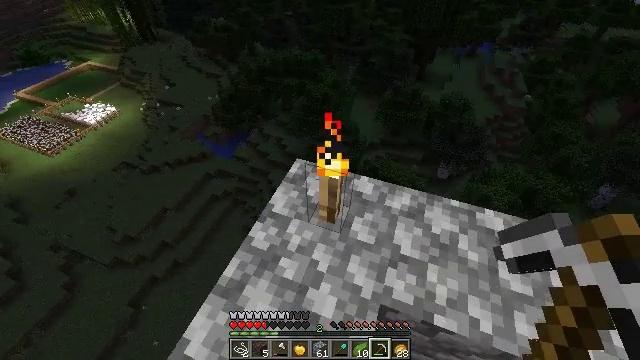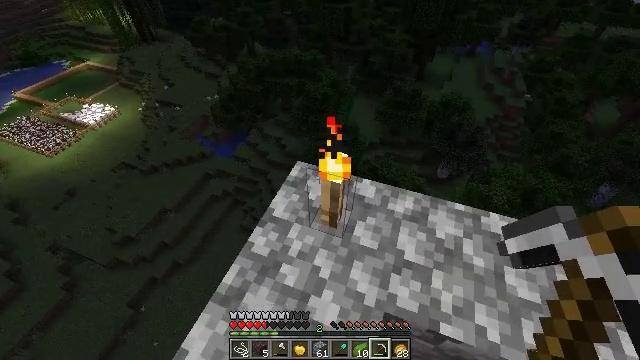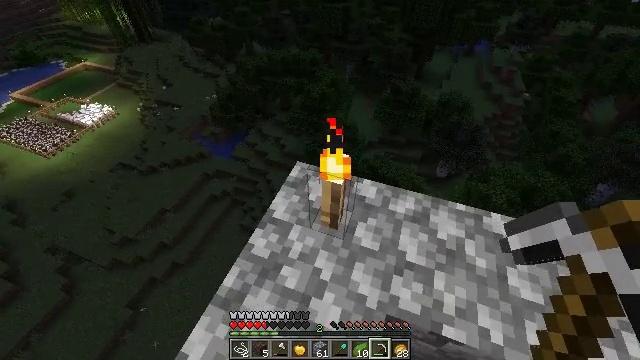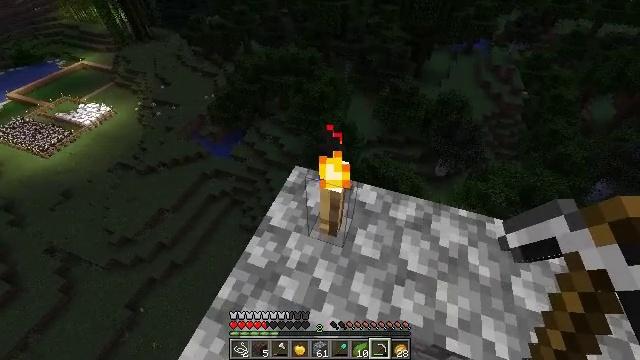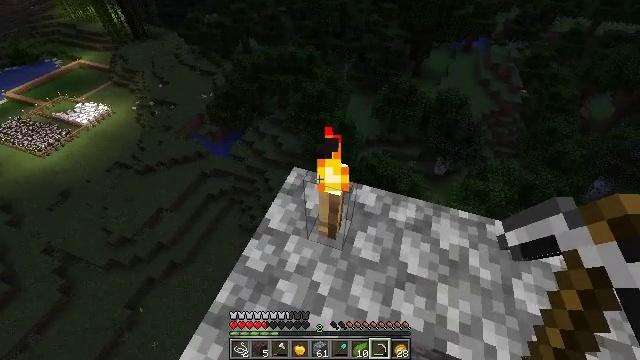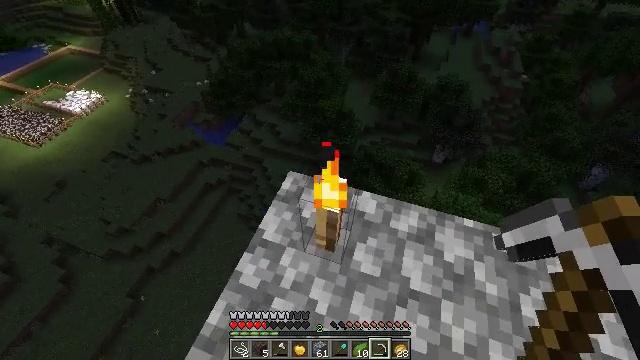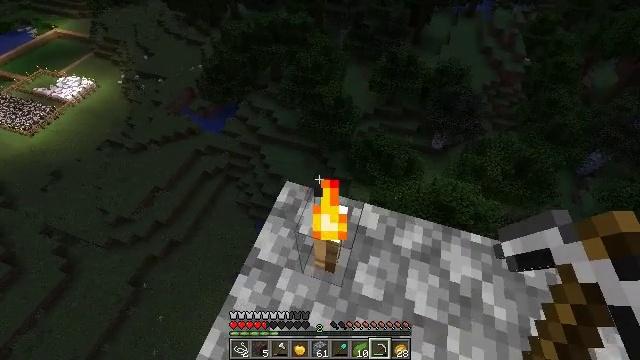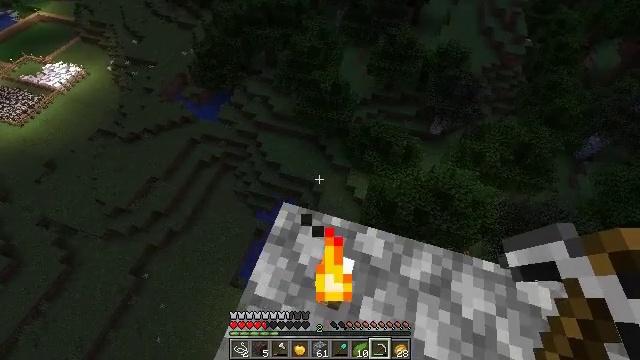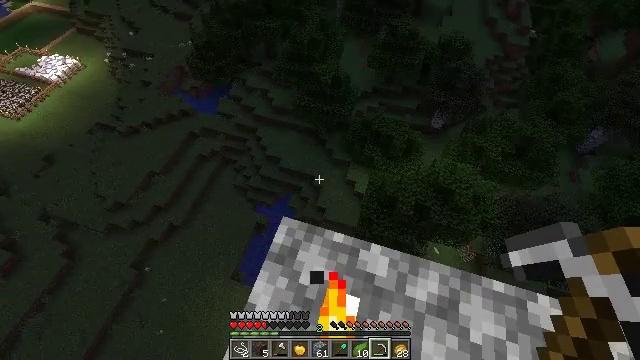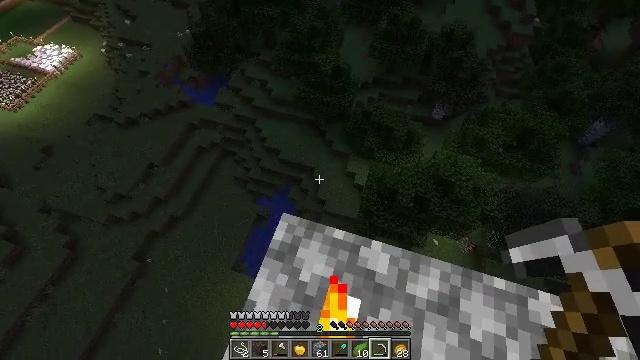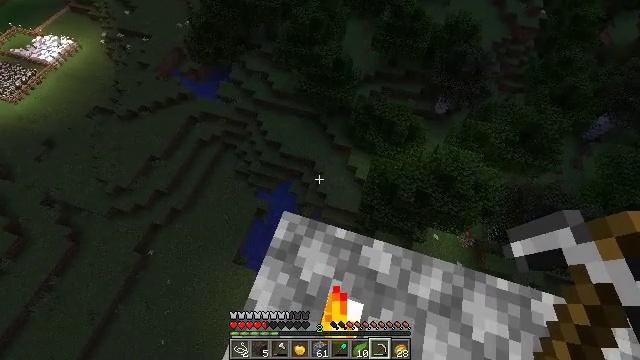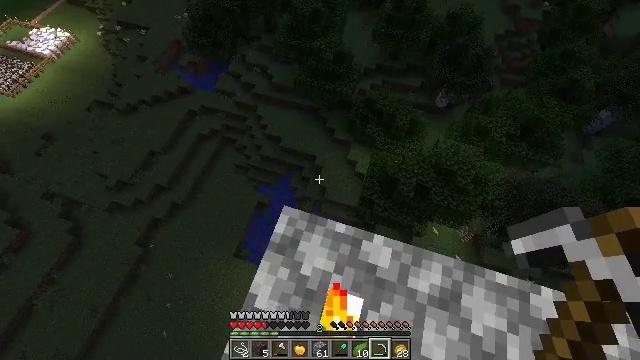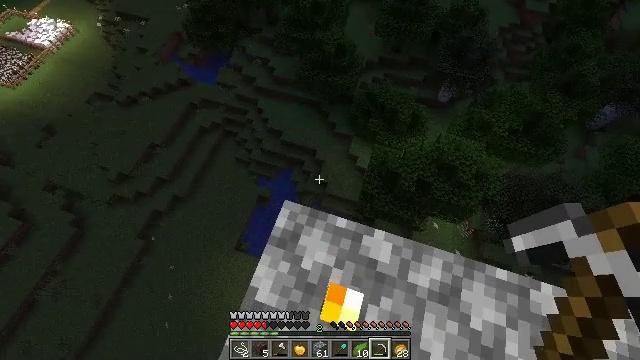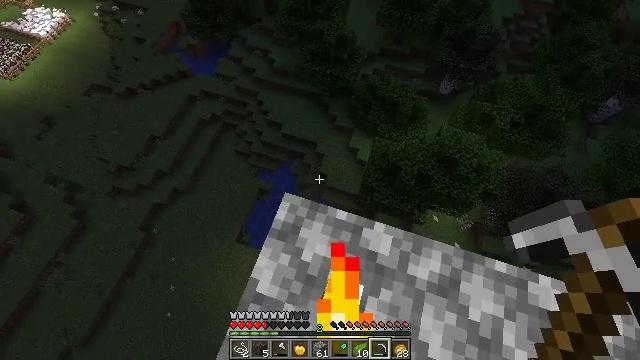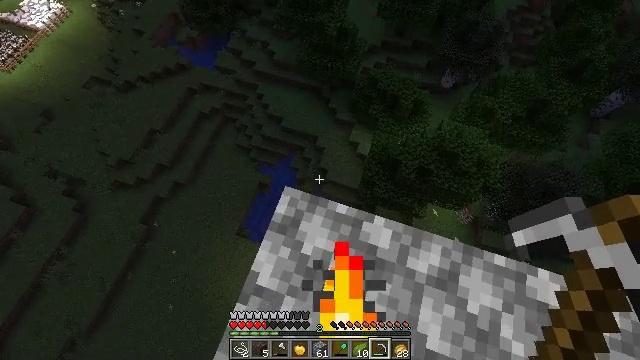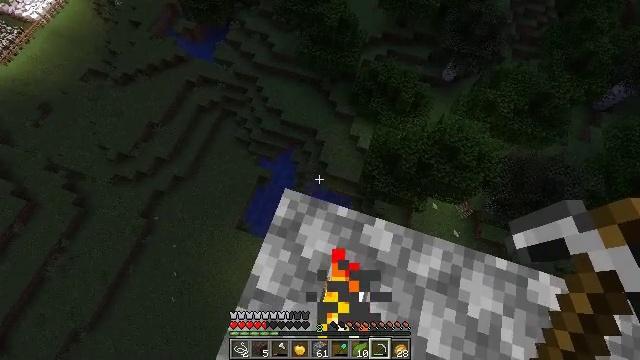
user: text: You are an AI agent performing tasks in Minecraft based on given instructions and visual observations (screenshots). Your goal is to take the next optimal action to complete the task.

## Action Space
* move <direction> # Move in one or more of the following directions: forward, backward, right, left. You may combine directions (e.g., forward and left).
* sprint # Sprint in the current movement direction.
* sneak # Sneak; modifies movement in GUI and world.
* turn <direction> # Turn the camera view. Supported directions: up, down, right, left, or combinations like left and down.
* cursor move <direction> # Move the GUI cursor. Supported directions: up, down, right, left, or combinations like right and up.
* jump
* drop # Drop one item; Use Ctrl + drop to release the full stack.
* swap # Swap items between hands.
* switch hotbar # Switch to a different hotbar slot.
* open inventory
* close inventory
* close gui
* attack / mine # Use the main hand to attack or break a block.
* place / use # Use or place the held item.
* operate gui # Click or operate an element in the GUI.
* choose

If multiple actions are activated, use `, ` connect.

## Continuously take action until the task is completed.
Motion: motion action
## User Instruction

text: Make a heavy weighted pressure plate using the crafting table.
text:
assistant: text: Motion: no_op
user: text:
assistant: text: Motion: no_op
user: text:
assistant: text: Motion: move forward
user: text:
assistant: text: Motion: move forward
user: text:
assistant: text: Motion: move forward, turn down
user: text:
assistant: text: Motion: move forward, turn down
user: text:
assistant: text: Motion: move forward, turn down
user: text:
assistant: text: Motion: turn down
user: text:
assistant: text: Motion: turn down
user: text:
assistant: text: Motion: turn down
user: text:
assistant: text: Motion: turn down
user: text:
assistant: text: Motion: turn down
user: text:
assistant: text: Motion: turn down
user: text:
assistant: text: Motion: turn down
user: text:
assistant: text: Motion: move forward, turn down
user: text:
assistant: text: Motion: move forward, turn down
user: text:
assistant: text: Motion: turn down
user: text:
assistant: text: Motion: turn left and down
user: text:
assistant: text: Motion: turn down
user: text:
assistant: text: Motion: turn left and down
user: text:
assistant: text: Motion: turn left and down
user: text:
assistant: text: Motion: turn left
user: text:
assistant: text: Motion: no_op
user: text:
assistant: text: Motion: no_op
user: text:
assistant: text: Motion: no_op
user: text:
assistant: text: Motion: no_op
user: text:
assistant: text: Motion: turn left
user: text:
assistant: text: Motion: move forward, turn left
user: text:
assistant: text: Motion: move forward, turn left
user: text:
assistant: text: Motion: move forward, turn left